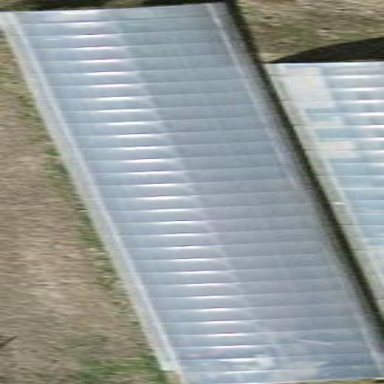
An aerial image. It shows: Greenhouse.